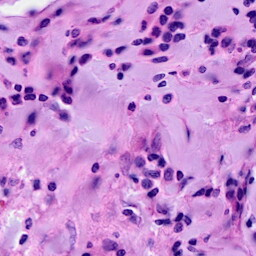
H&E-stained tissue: Breast